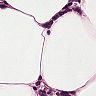
Metastatic tissue present: no